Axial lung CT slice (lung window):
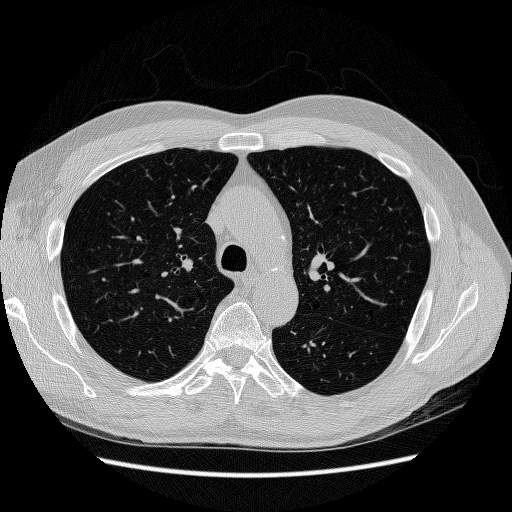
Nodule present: no